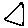
Label: triangle